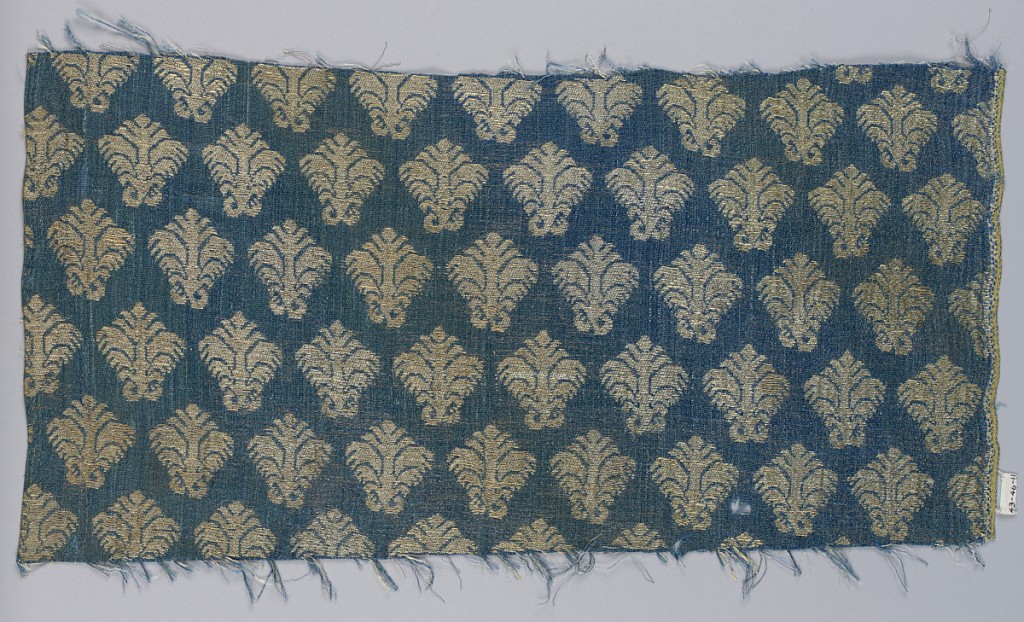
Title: Textile
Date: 17th century
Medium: silk, metallic thread Technique: plain compound cloth, brocaded
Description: Allover pattern of small-scale, stylized floral forms brocaded in white silk and silver thread on a ground of blue satin. Satin ground originally shot through with extra silver (flat metal strips) threads; now almost entirely worn away.